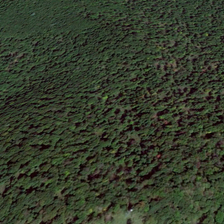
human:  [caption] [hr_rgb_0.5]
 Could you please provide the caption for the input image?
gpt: many green trees are in a piece of forest .

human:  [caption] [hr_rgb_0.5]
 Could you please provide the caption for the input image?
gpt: many green trees are in a piece of forest .

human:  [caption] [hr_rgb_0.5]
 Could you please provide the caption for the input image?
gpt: many green trees are in a piece of forest .

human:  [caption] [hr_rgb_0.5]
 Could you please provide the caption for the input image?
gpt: many green trees are in a piece of forest .

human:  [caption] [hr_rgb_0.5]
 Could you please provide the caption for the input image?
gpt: many green trees are in a piece of forest .